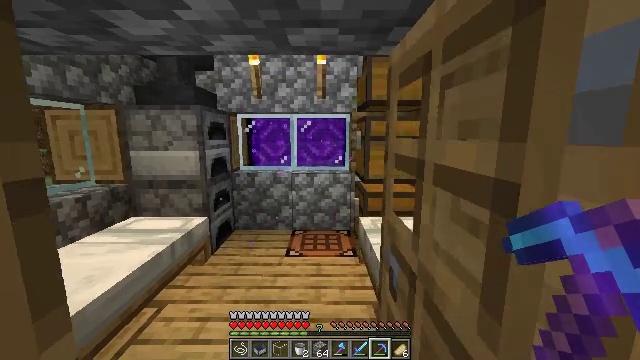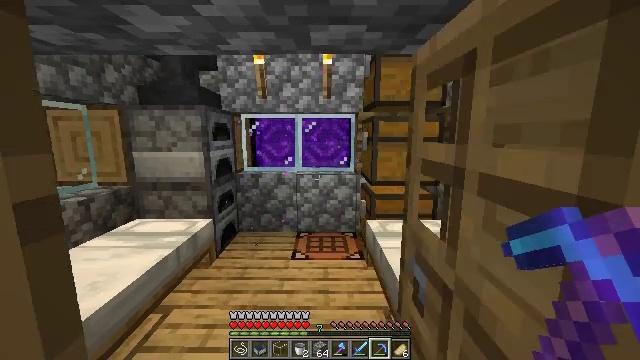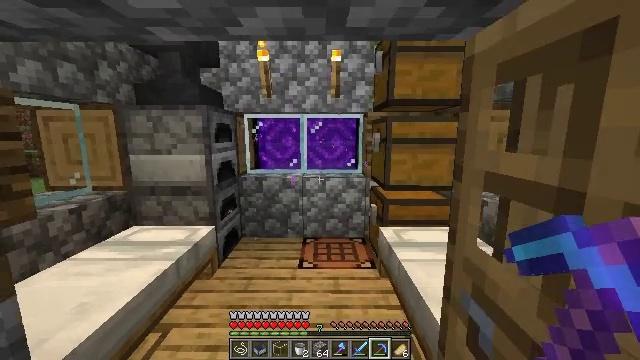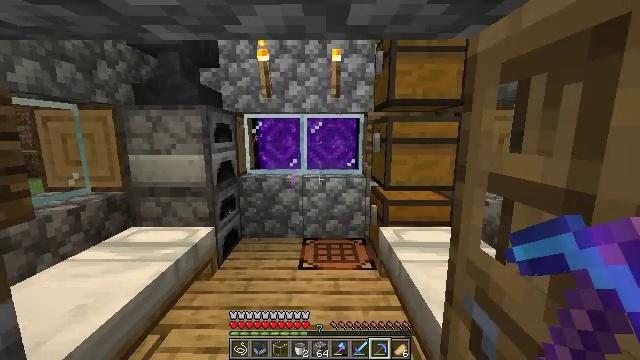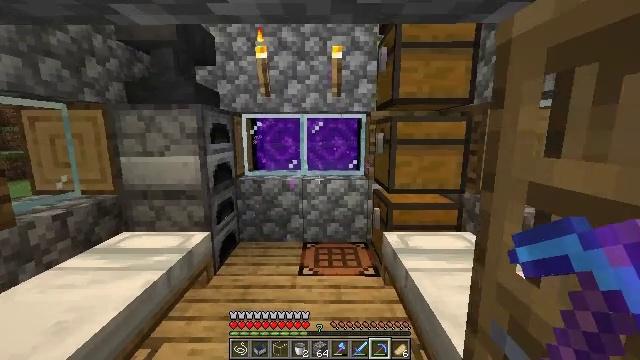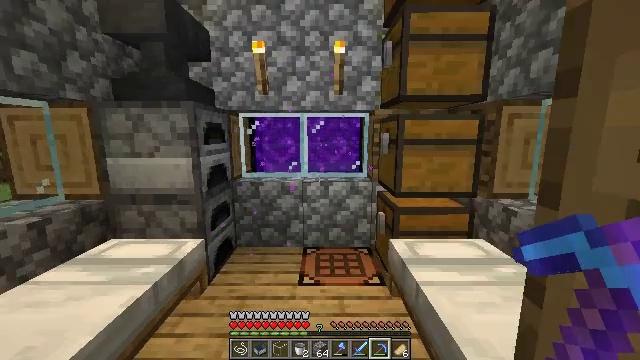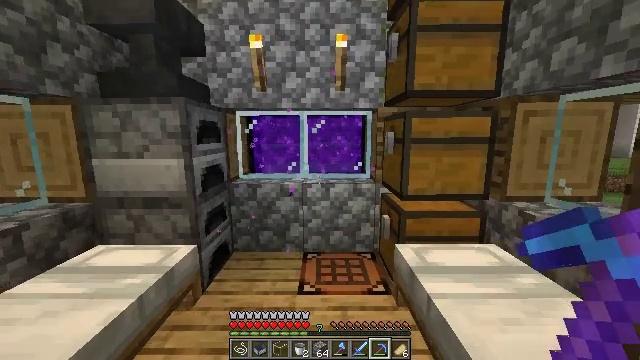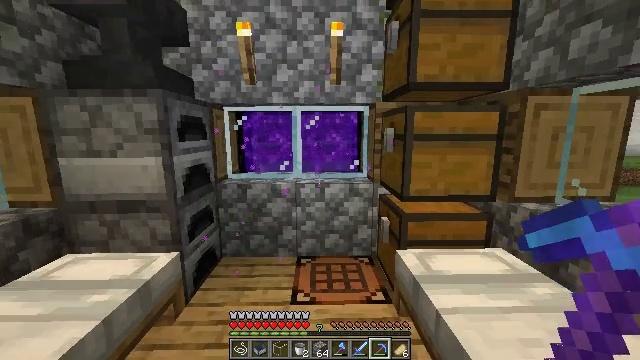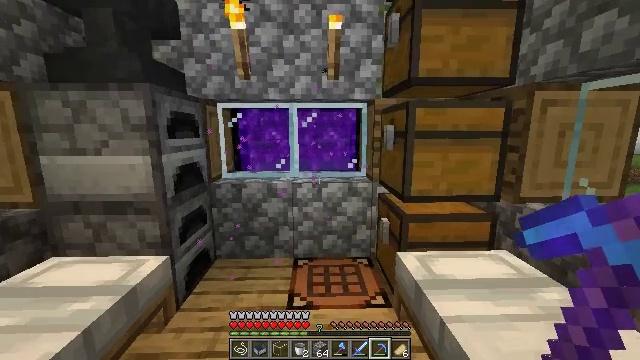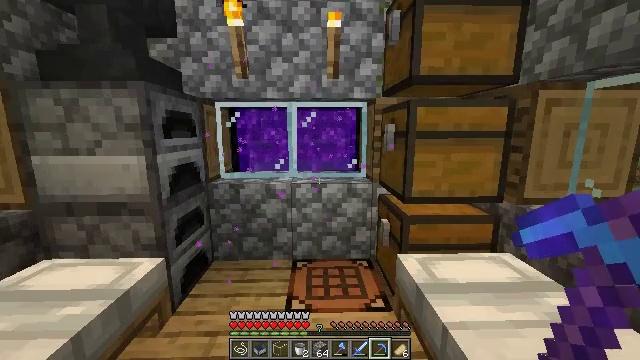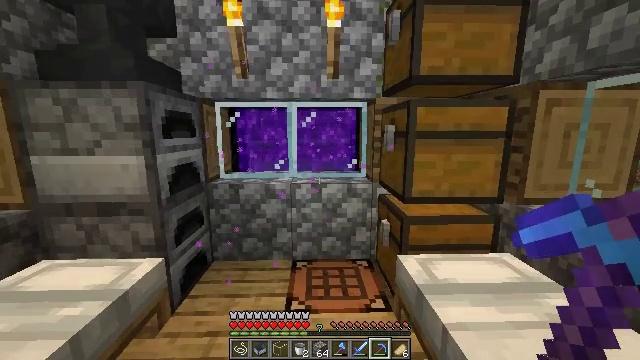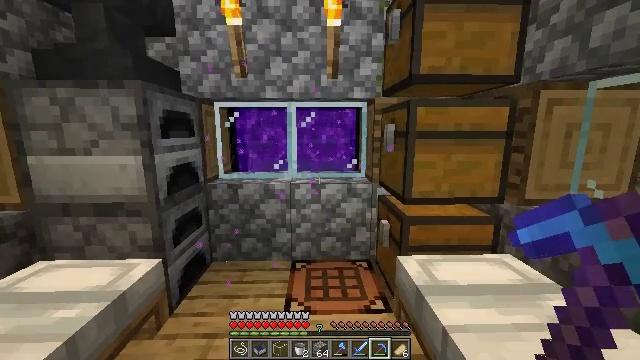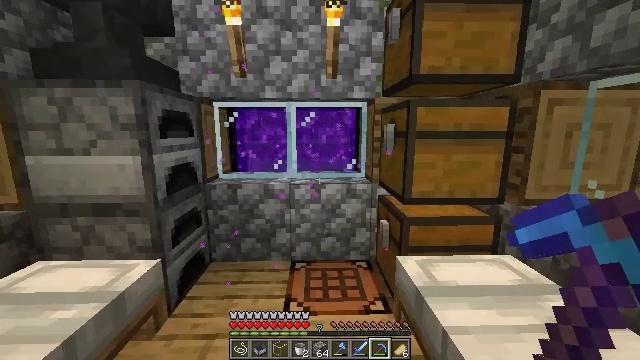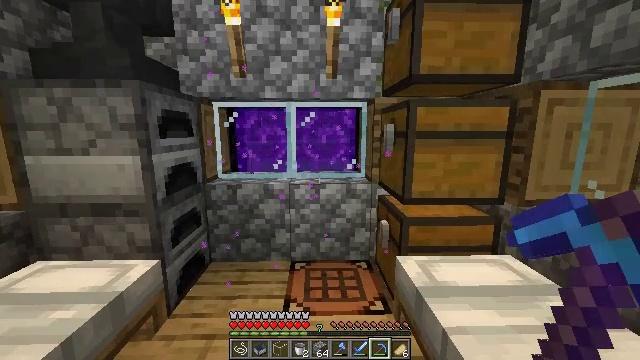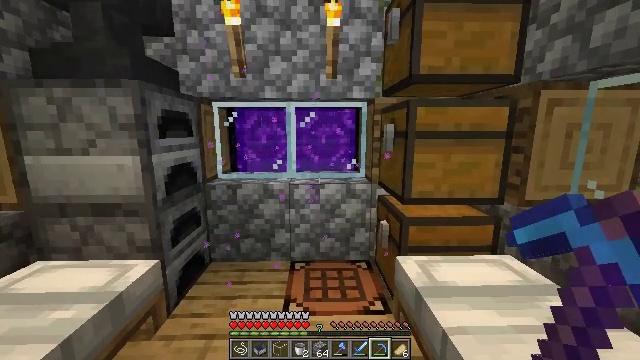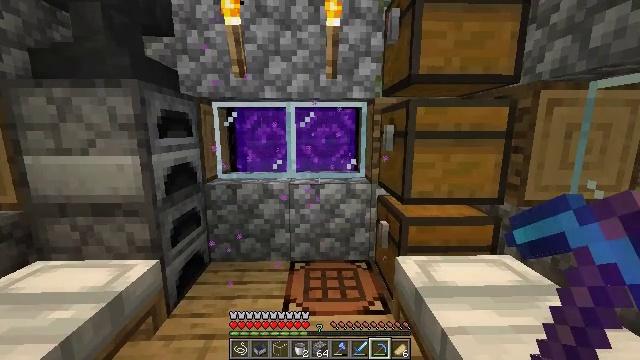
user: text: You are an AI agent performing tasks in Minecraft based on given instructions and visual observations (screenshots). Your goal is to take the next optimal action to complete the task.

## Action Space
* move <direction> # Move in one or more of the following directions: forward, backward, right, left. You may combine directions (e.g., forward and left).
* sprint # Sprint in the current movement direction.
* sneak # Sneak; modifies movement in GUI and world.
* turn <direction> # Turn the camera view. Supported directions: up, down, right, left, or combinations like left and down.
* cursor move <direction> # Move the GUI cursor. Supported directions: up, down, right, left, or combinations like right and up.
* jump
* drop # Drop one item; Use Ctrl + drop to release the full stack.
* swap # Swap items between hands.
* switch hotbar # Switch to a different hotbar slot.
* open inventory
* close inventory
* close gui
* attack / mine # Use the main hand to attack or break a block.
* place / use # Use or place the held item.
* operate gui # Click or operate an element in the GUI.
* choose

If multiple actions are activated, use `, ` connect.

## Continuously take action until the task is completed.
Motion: motion action
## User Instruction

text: Craft a smooth stone.
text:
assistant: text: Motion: move forward and move left
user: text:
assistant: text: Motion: move forward and move left
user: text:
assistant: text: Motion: move forward and move left
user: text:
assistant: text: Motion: move forward
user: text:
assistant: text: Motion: move forward
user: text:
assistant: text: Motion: move forward
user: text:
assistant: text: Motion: turn right
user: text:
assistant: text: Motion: no_op
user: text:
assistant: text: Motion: no_op
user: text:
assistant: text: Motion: no_op
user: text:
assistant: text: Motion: no_op
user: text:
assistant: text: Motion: no_op
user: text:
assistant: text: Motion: no_op
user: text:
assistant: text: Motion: no_op
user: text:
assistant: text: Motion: no_op
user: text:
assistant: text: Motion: no_op
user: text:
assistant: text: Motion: no_op
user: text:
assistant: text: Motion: no_op
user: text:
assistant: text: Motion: no_op
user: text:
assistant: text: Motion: no_op
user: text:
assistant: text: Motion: no_op
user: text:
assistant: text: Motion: no_op
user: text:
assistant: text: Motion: move forward
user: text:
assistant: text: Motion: move forward and move left
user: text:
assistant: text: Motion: move forward and move left, turn right and down
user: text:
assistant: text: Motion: move forward and move left, turn right and down
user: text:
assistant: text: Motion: move forward and move left, turn right and down
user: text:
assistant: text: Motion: turn right and down
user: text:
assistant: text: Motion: turn right and down
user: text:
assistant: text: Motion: turn right and down